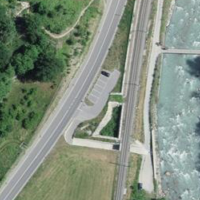
EUNIS habitat code: 56
Species observed at this site:
Bromus tectorum
Cornus sanguinea
Mantis religiosa